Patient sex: M
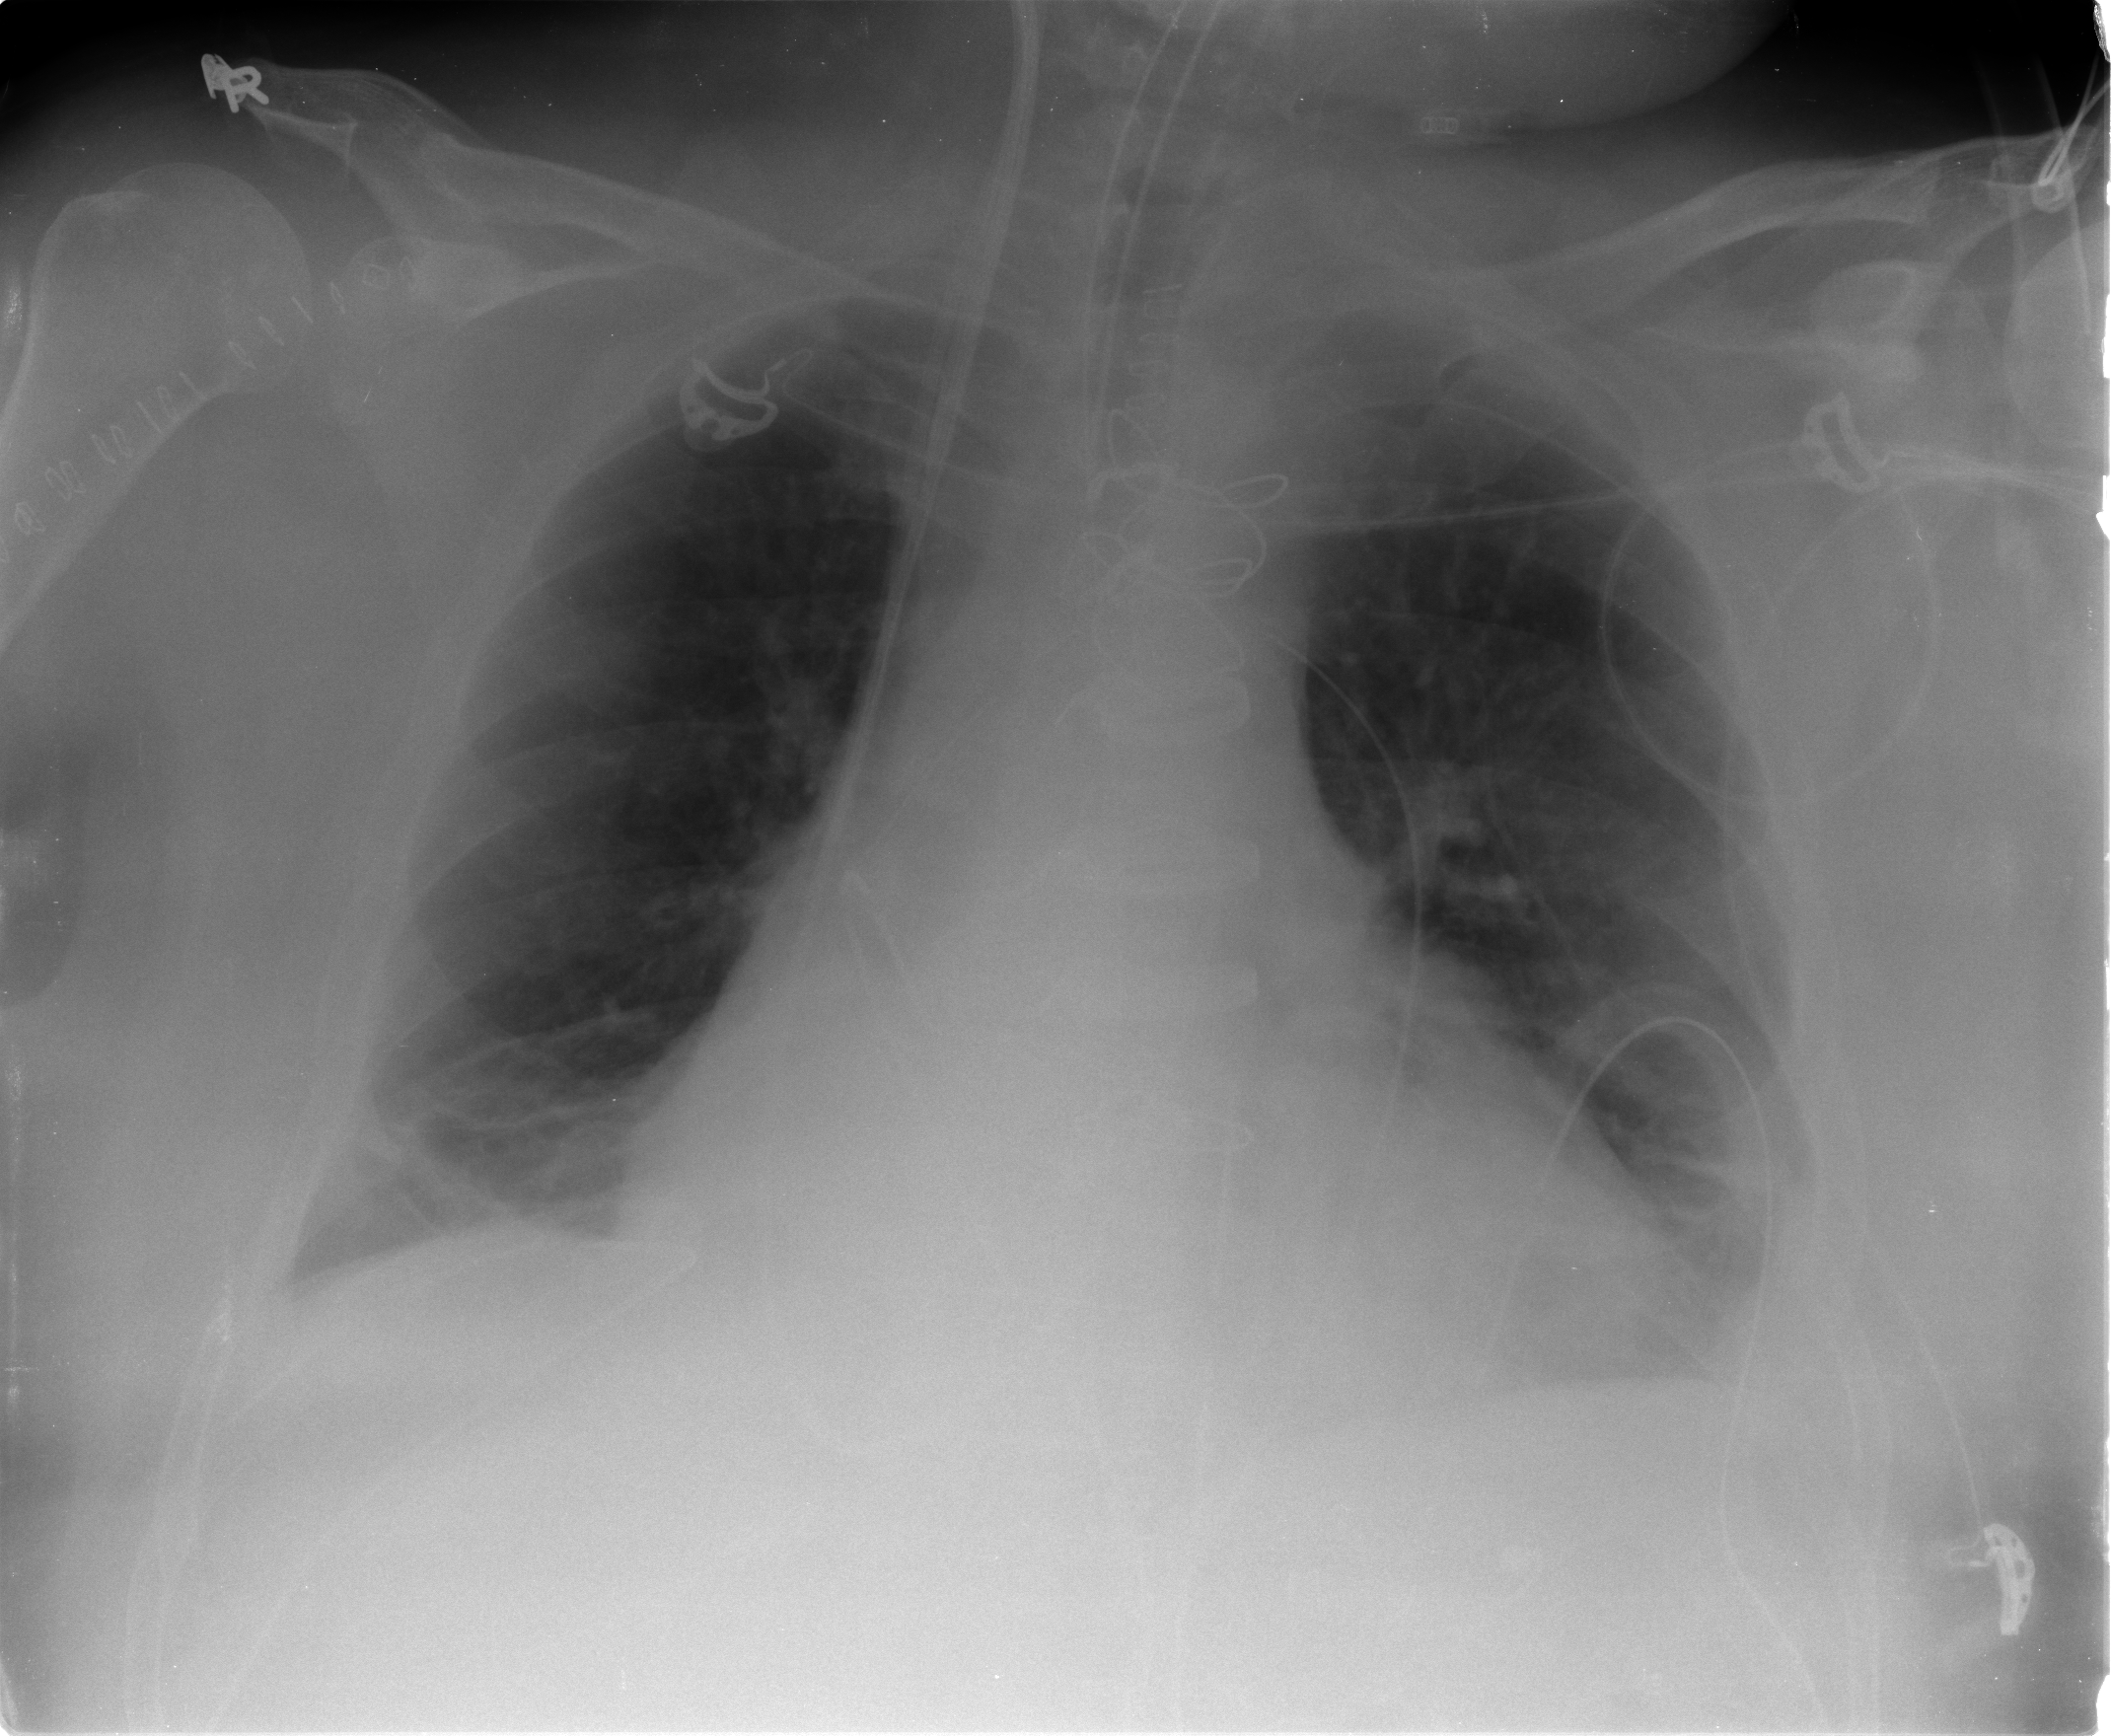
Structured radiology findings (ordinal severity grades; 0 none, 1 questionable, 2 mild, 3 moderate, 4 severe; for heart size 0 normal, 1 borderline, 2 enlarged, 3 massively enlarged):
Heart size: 2
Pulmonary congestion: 2
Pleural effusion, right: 0
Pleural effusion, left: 0
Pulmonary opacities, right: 0
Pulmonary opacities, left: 0
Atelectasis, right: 0
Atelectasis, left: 2